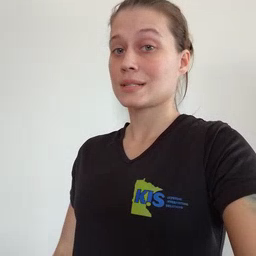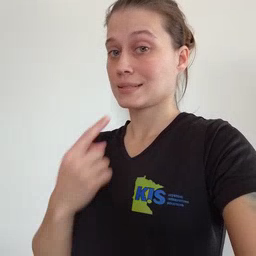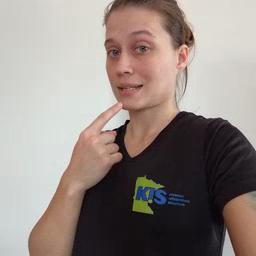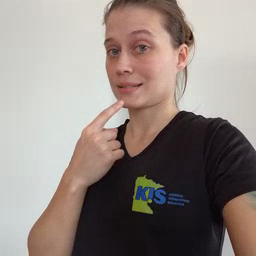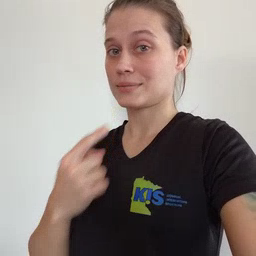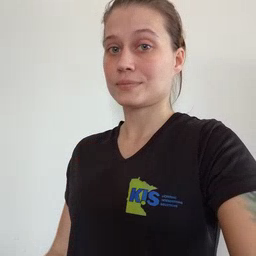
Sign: say